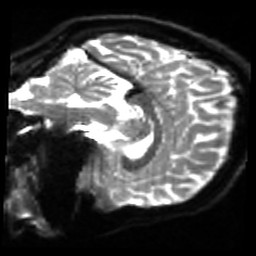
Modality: sbref
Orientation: sagittal
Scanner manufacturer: siemens
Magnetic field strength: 3 T
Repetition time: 4 s
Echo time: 0.0594 s